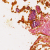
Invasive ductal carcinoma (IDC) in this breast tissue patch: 0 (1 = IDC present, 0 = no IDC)